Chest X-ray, PA view. Patient: 64 years old, sex M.
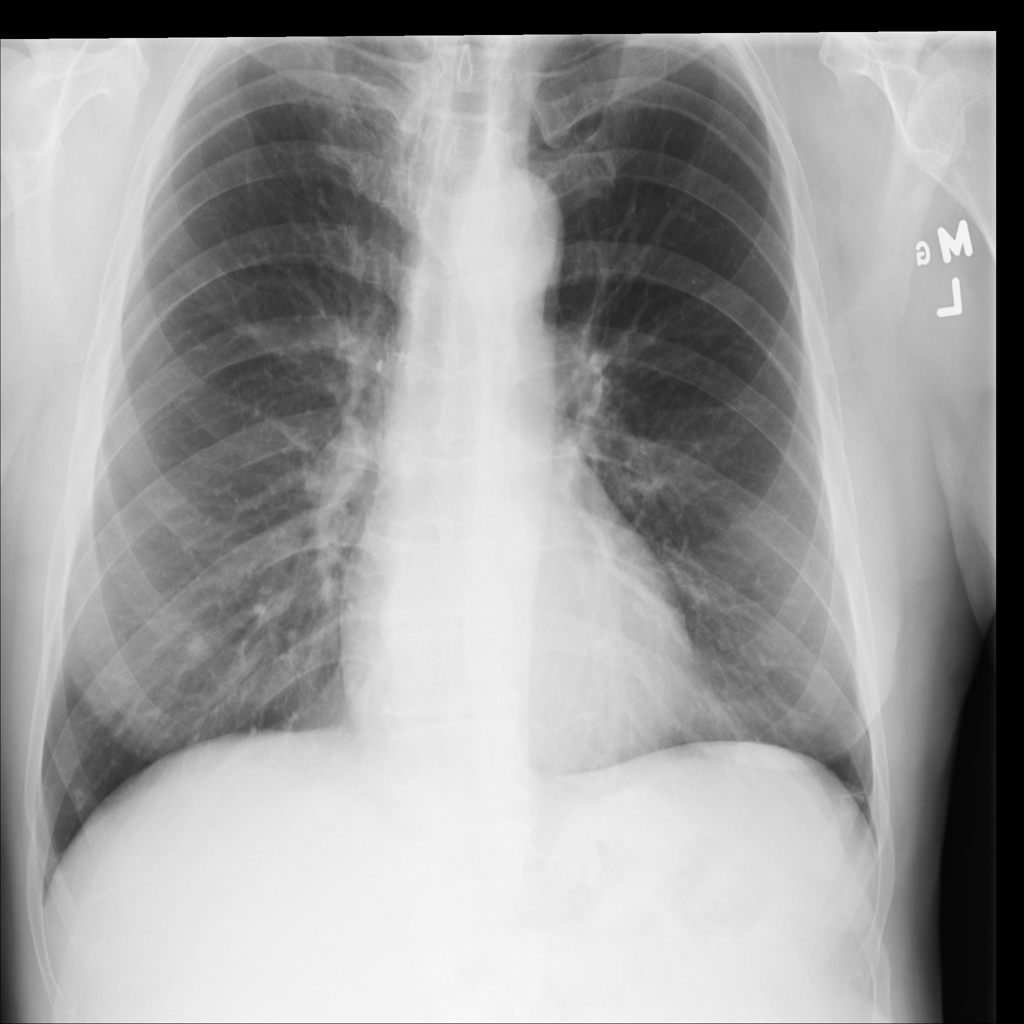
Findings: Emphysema